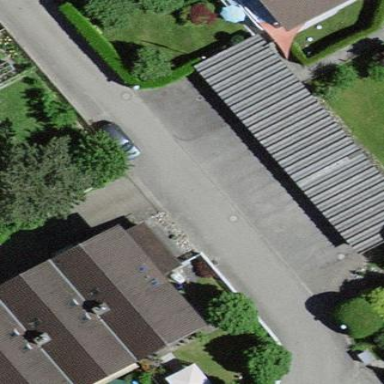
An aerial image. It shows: Group of garages.